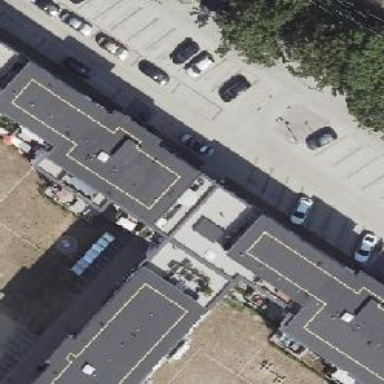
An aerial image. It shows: Part of building.